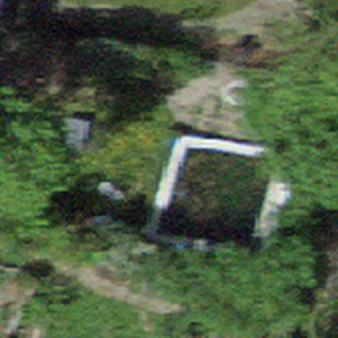
Label: other